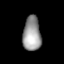
Tissue: lung
Cell type: Myeloid cells
Senescence score: 0.6062
Nuclear area (px): 607
Mean DAPI intensity: 153.007